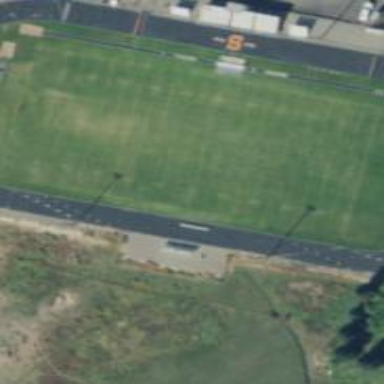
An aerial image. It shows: American football pitch.